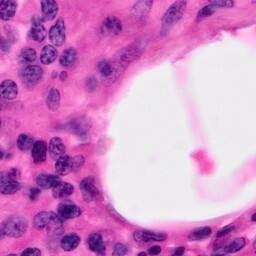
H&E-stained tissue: Pancreatic